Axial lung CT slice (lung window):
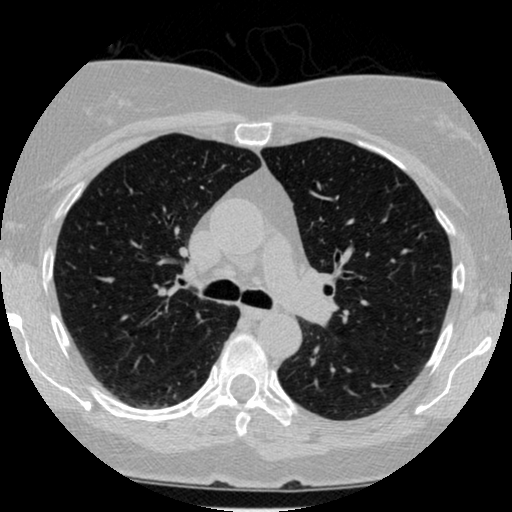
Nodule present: no